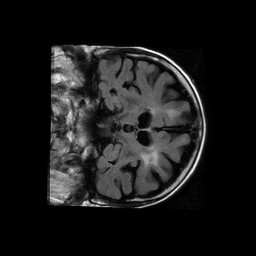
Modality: FLAIR
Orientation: coronal
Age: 71
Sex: male
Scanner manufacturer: philips
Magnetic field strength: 1.5 T
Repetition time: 6 s
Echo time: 0.12 s